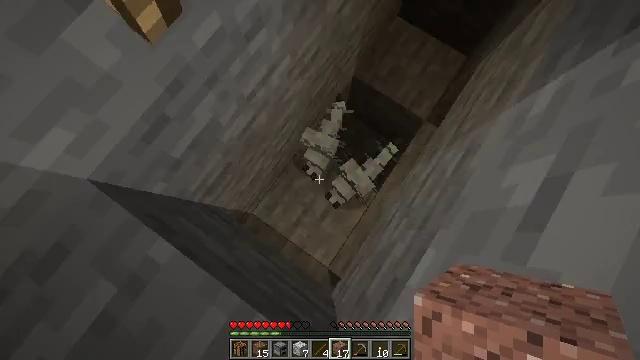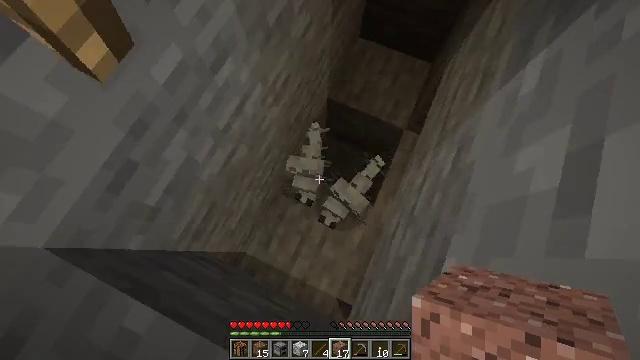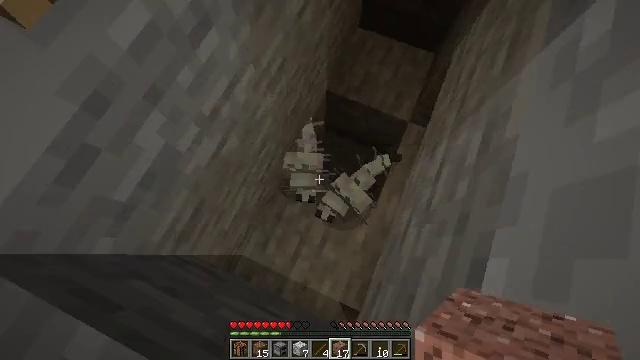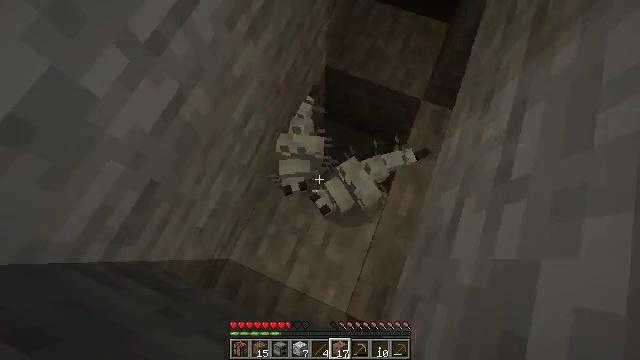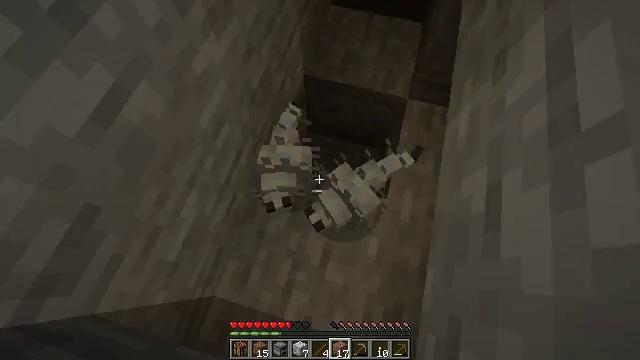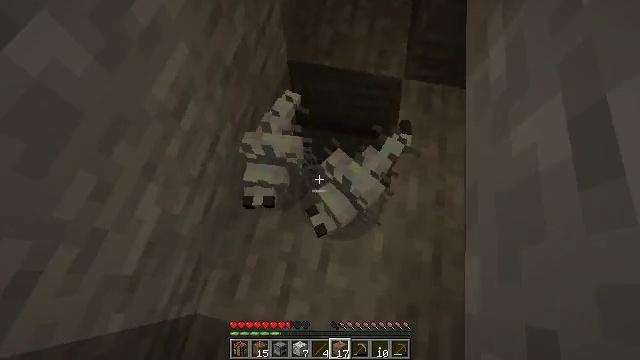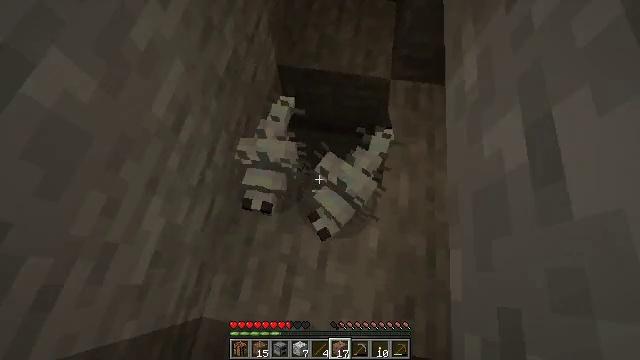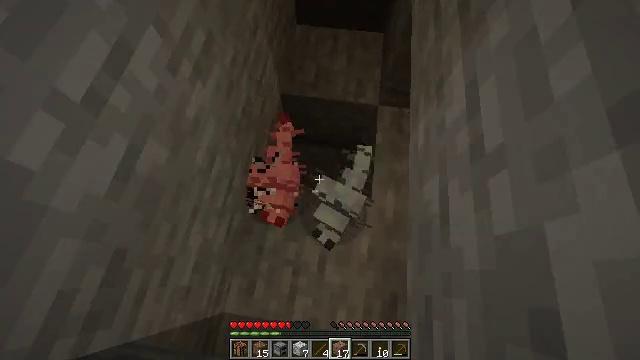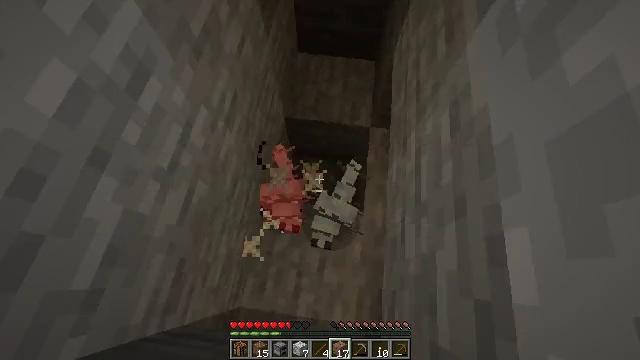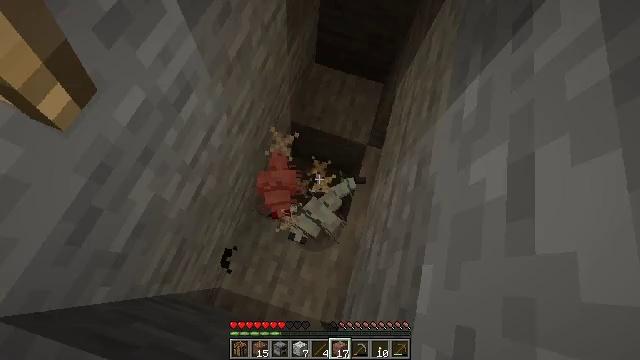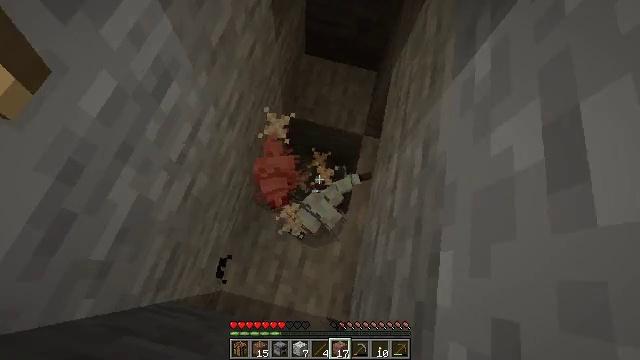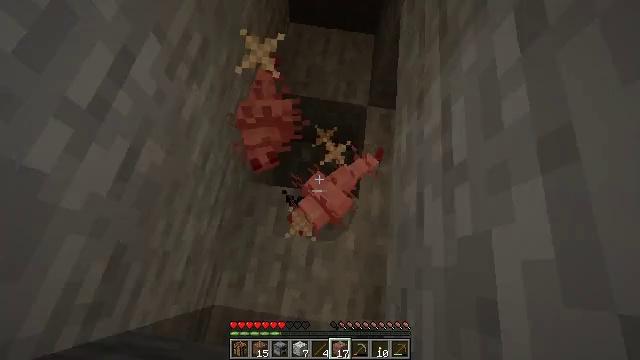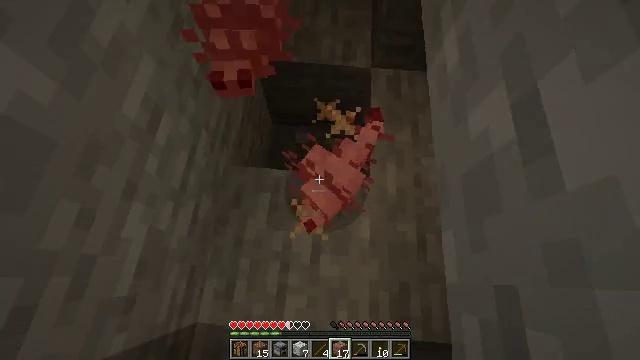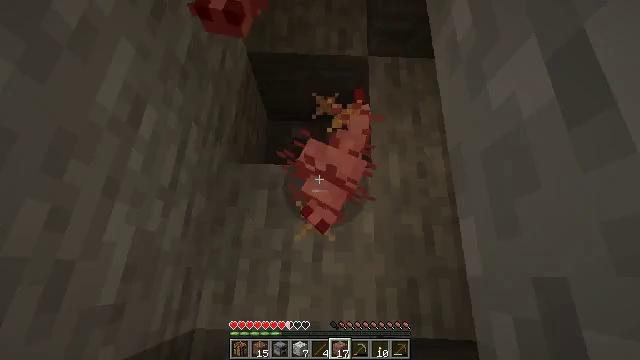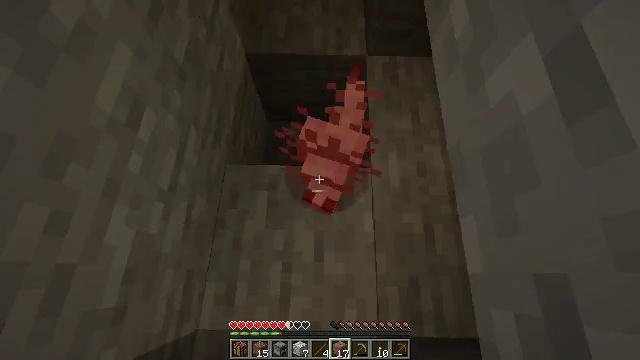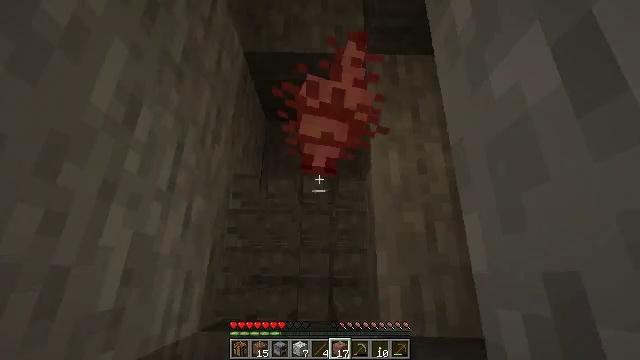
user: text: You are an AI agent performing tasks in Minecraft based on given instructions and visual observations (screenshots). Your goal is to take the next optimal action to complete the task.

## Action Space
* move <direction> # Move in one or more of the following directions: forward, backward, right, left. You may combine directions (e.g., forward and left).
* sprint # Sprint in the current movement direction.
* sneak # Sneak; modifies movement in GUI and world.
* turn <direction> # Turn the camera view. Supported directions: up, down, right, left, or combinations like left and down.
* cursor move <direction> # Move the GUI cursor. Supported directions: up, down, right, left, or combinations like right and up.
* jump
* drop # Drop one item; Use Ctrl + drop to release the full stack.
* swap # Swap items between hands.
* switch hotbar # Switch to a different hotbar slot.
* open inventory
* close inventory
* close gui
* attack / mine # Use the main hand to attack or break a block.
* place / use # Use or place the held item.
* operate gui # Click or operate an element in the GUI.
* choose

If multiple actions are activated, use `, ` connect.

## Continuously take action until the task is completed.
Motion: motion action
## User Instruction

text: Deal with the infested stone carefully.
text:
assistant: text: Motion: move back and move left, turn right and up, jump
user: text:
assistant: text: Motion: move back and move left, attack / mine, jump
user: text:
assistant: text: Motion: move back, turn right, attack / mine, jump
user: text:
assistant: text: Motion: move back, turn right and up, jump
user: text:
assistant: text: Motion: turn right and up, jump
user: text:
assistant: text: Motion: turn right, attack / mine, jump
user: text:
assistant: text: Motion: attack / mine, jump
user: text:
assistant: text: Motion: attack / mine
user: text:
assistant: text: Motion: turn right
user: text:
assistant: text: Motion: turn right, attack / mine
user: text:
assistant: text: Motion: attack / mine
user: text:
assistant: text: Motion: attack / mine
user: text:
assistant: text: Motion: attack / mine
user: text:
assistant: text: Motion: attack / mine
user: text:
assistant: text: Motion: attack / mine
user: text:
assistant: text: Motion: attack / mine
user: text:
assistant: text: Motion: attack / mine
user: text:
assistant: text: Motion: attack / mine
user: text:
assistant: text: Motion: attack / mine
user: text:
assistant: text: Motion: attack / mine
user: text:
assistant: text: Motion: attack / mine